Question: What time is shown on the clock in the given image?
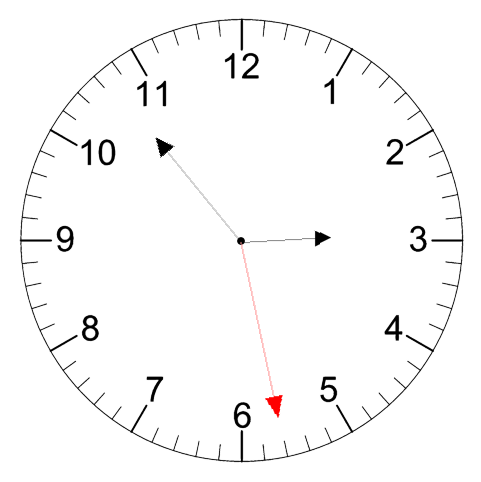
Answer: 02:53:28